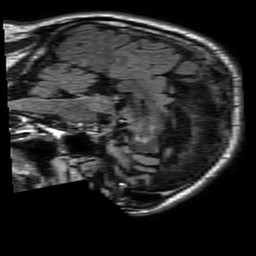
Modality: FLAIR
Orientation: sagittal
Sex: male
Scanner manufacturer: philips
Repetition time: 11 s
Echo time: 0.125 s